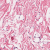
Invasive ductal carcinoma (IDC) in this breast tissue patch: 0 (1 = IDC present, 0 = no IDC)